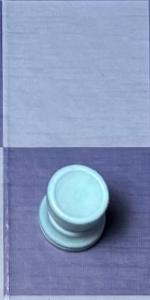
Label: Rook_White